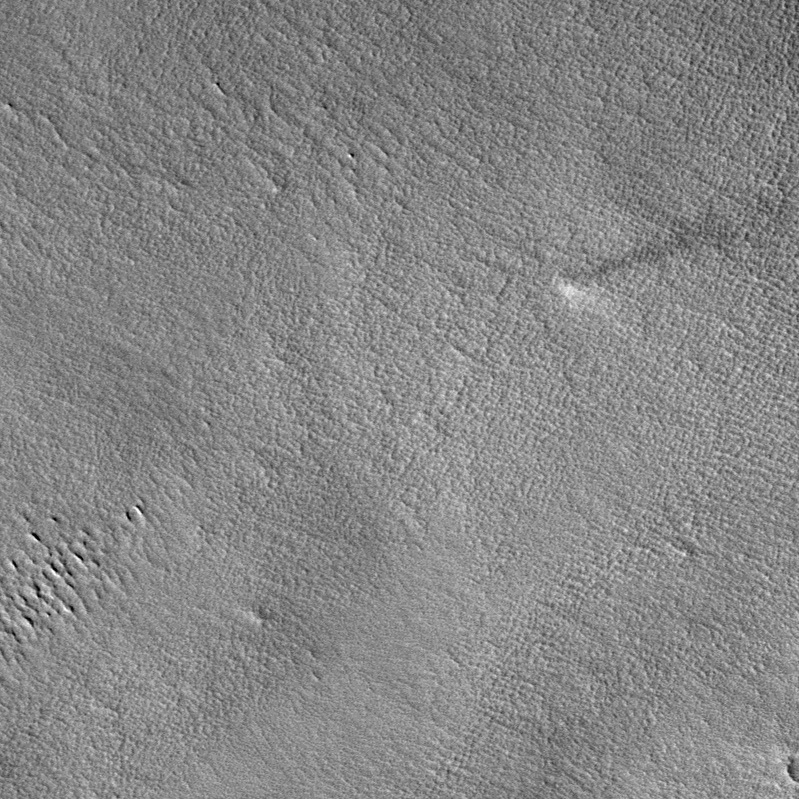
Label: dustdevil